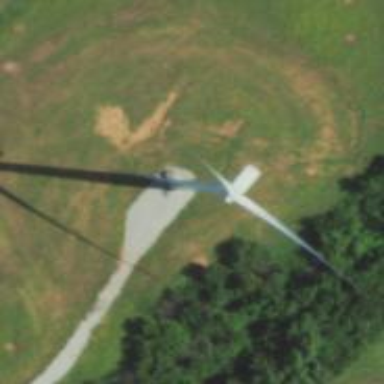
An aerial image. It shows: Wind turbine generator that utilizes wind as its source for generating electricity. It is of the horizontal axis type.